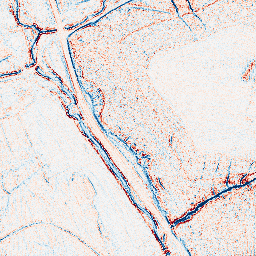
Category: edge_preserving
Decomposition family: bilateral
Decomposition parameters: d: 5
sigma_color: 75
sigma_space: 100
Upsampling method: fft_zeropad
Upsampling parameters: scale: 4
Upsampling scale: 4